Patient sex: M
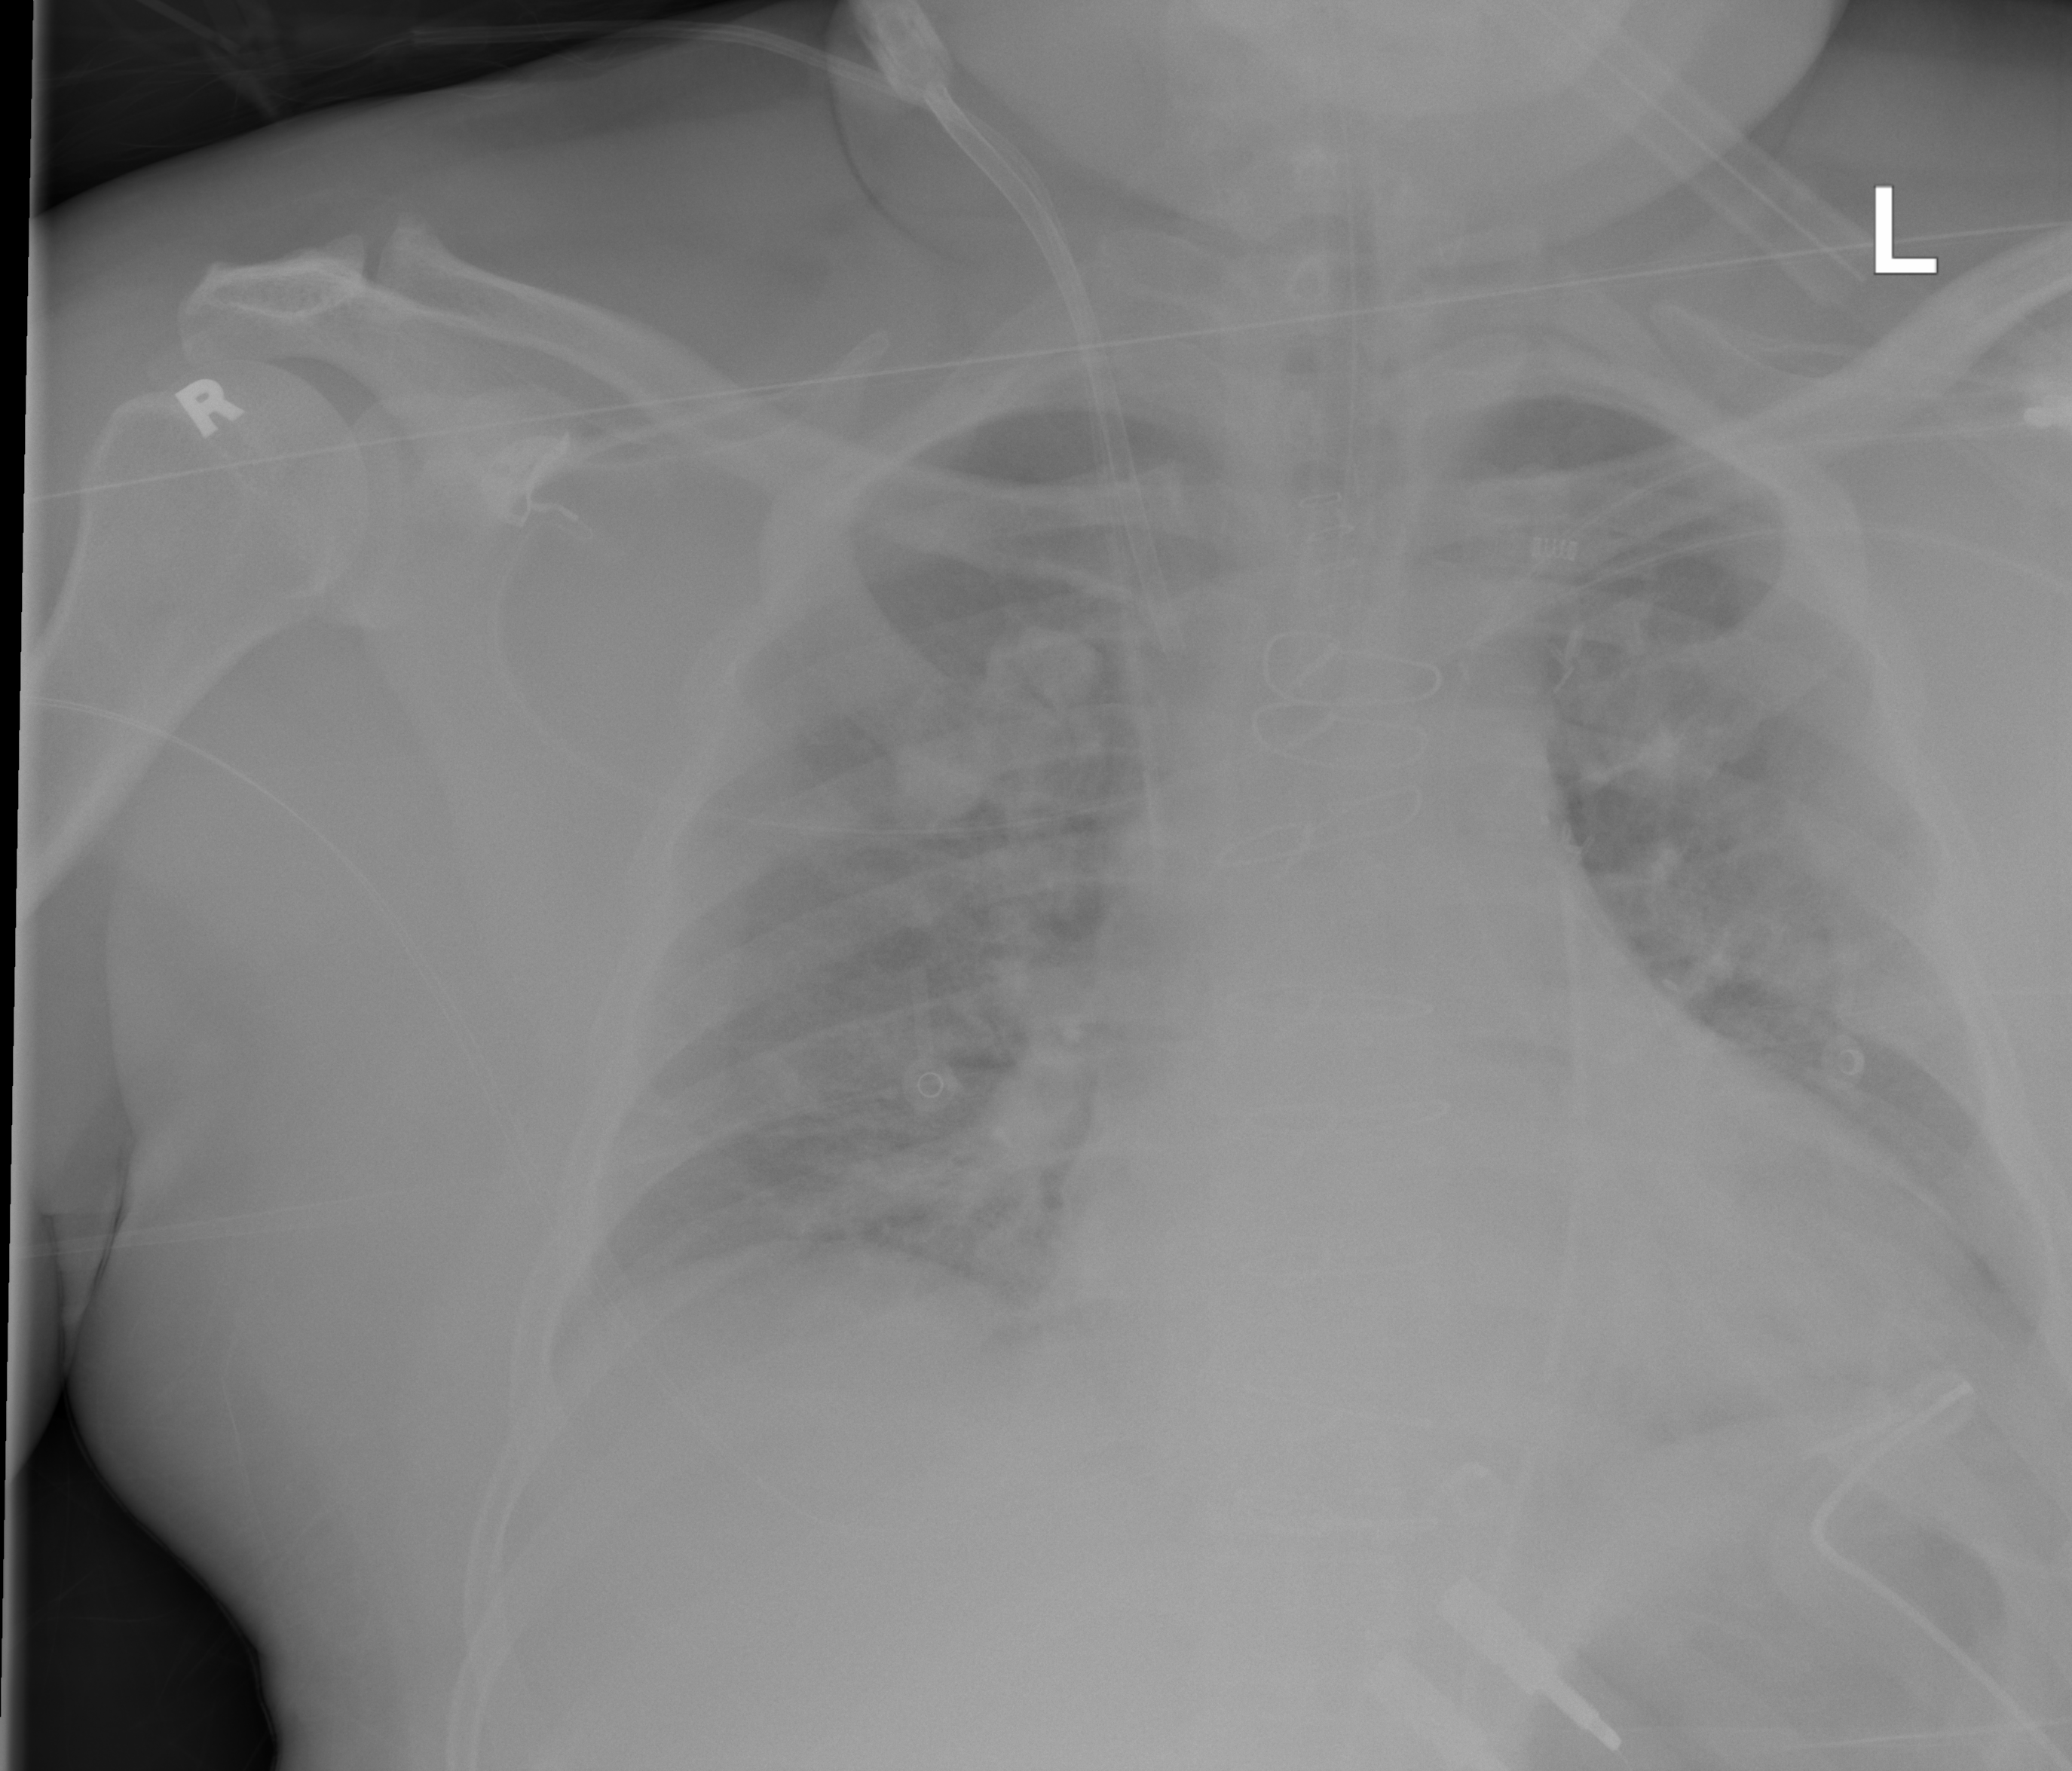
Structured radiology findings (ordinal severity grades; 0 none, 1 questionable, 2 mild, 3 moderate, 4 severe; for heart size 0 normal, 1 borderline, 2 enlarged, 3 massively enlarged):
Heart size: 0
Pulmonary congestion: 2
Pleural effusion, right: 1
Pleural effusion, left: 2
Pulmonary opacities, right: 2
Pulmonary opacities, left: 2
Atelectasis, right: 0
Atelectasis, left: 2